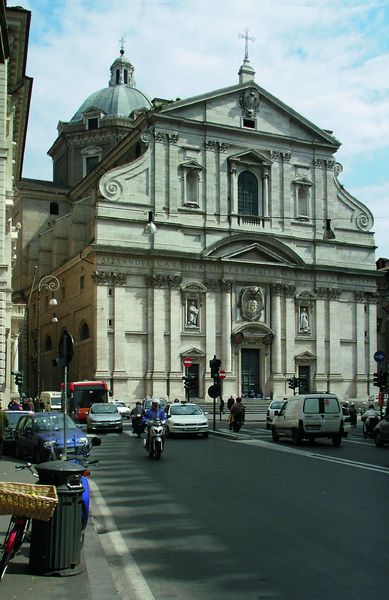
Titel: Fassade von Il Gesù in Rom
Künstler: Giacomo della Porta
Standort: Rom, Il Gesù (EU - I - Latium)
Schlagwörter: weiß, menschen, marmor, paris, pfeiler, straße, säulen, gebäude, architektur, barock, stein, kirche, klassizismus, renaissance, skulptur, fassade, italien, passanten, giebel, auto, kuppel, foto, eingang, kreuz, dom, rathaus, rom, fahrrad, fries, portal, wappen, voluten, volute, autos, ädikula, trppe, il gesu, bus, mülltonne, bernini, borromini, straß, motorrad, #straße, auot, mühleimer, gesú, #nischen